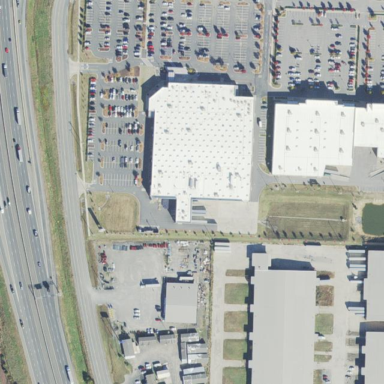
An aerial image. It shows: Retail building with wholesale shop.